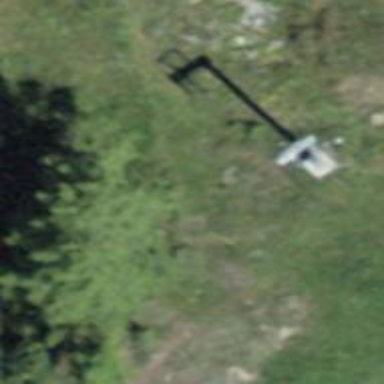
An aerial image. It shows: Pylon used for aerialway.